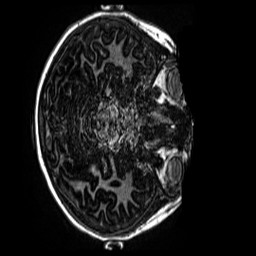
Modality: MP2RAGE
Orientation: axial
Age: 9
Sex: female
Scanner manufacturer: siemens
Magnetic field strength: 3 T
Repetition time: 4 s
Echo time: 0.00299 s